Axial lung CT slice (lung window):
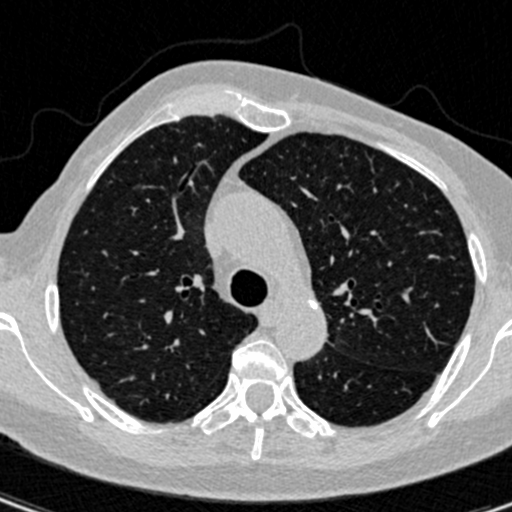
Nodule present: no